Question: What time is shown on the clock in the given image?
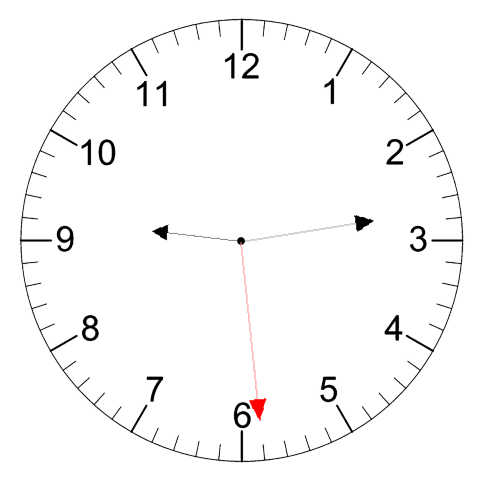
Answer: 09:13:29